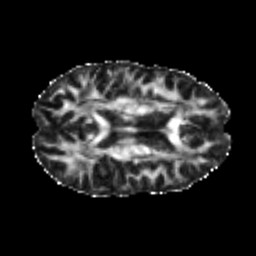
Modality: FA
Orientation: axial
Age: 24
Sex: female
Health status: healthy
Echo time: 0.074 s